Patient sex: M
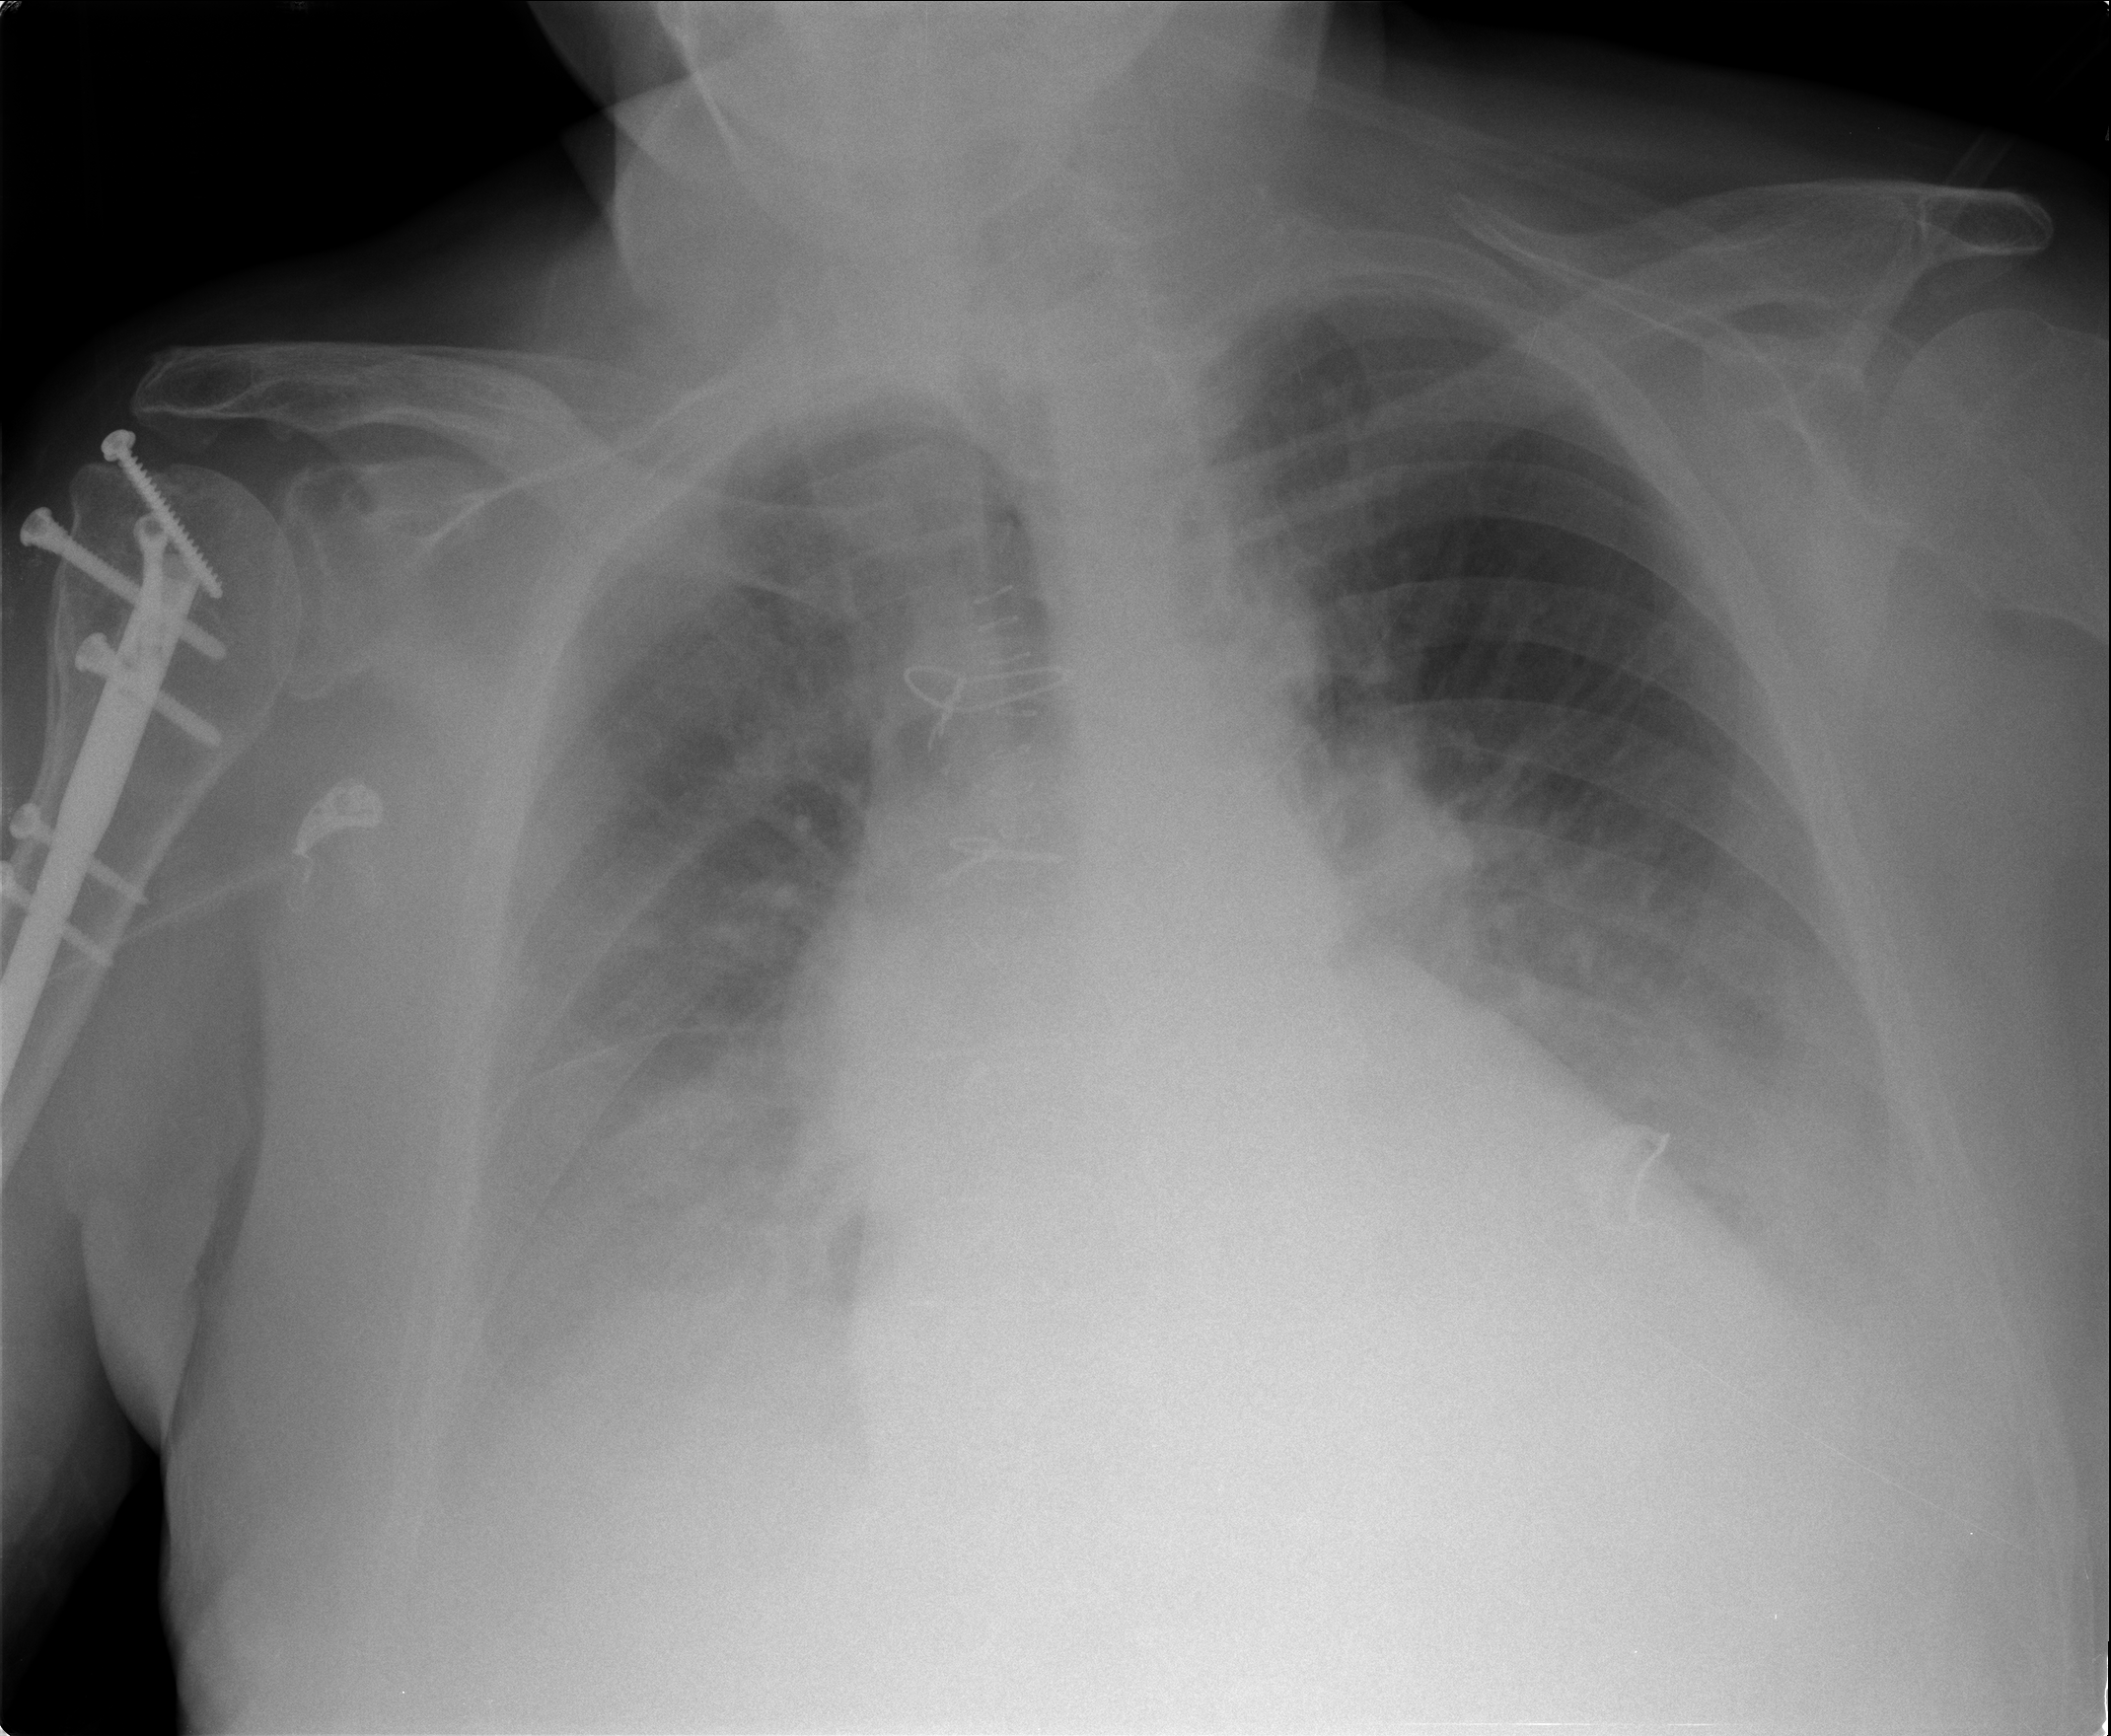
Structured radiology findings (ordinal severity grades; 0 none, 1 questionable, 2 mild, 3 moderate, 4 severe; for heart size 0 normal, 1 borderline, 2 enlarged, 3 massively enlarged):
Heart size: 3
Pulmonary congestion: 3
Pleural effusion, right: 3
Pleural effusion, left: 3
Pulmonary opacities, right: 3
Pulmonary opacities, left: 2
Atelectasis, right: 3
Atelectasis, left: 2